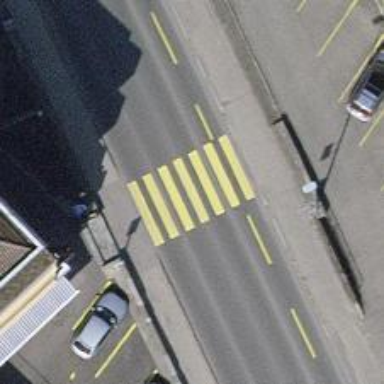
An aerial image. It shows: Marked crossing on the road with clear markings.